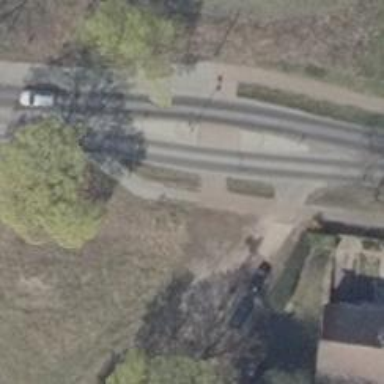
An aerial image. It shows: Unmarked footway crossing with pedestrian island.